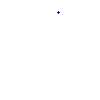
Particle: proton